Field crop: maize
Growth stage: 2
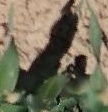
Species: maize